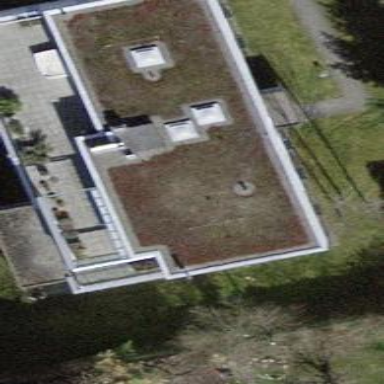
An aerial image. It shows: Flat-roofed building.